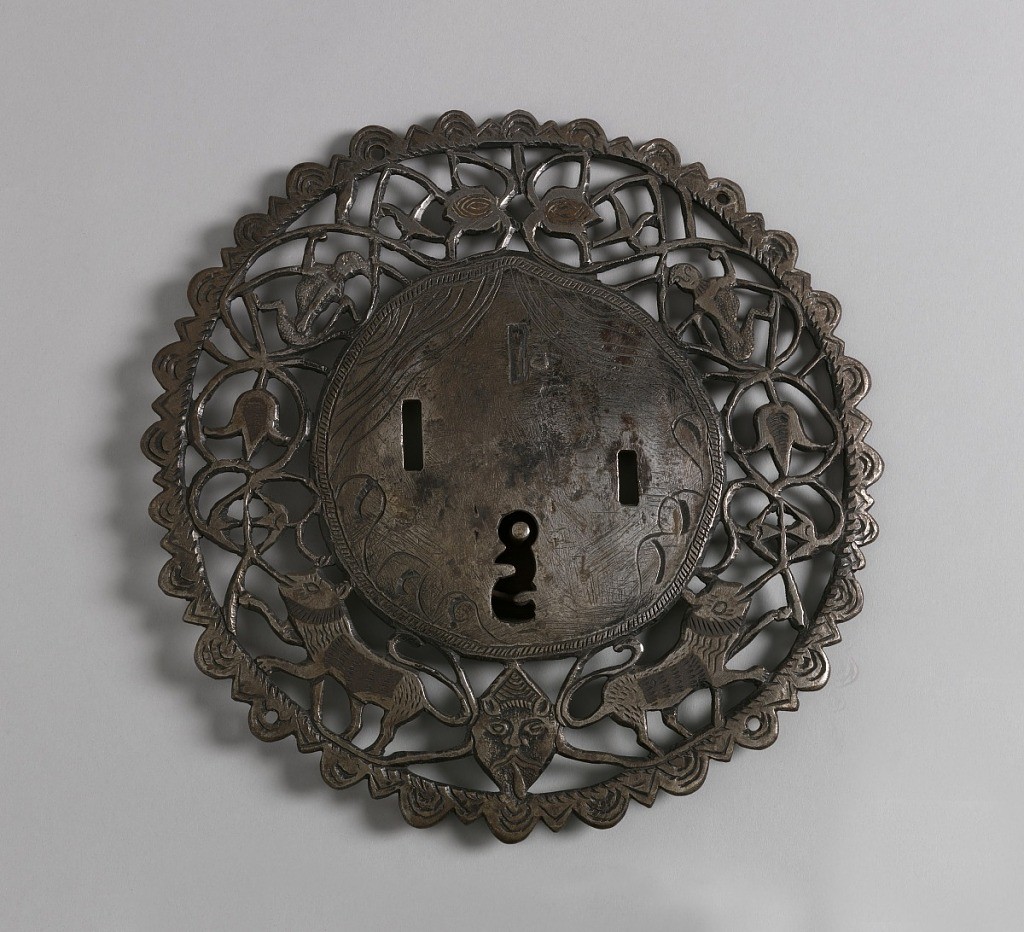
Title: Lock and key
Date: late 16th–mid- 17th century
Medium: Cast and engraved steel, iron
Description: Circular lock with openwork border depicting tulips, lions, and possibly monkeys. Mask at the bottom. Pair with -134